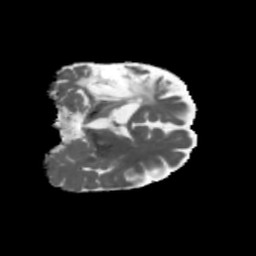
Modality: MD
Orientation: coronal
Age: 56
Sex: female
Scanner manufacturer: siemens
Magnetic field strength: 3 T
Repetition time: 5.47 s
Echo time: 0.0854 s